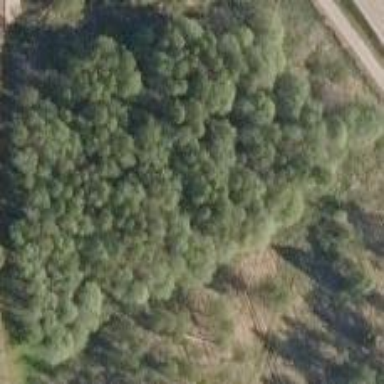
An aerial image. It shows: Semi-evergreen woodland with mixed leaf types.